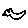
Label: bird